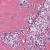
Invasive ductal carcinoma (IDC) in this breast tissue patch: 1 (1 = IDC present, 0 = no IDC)